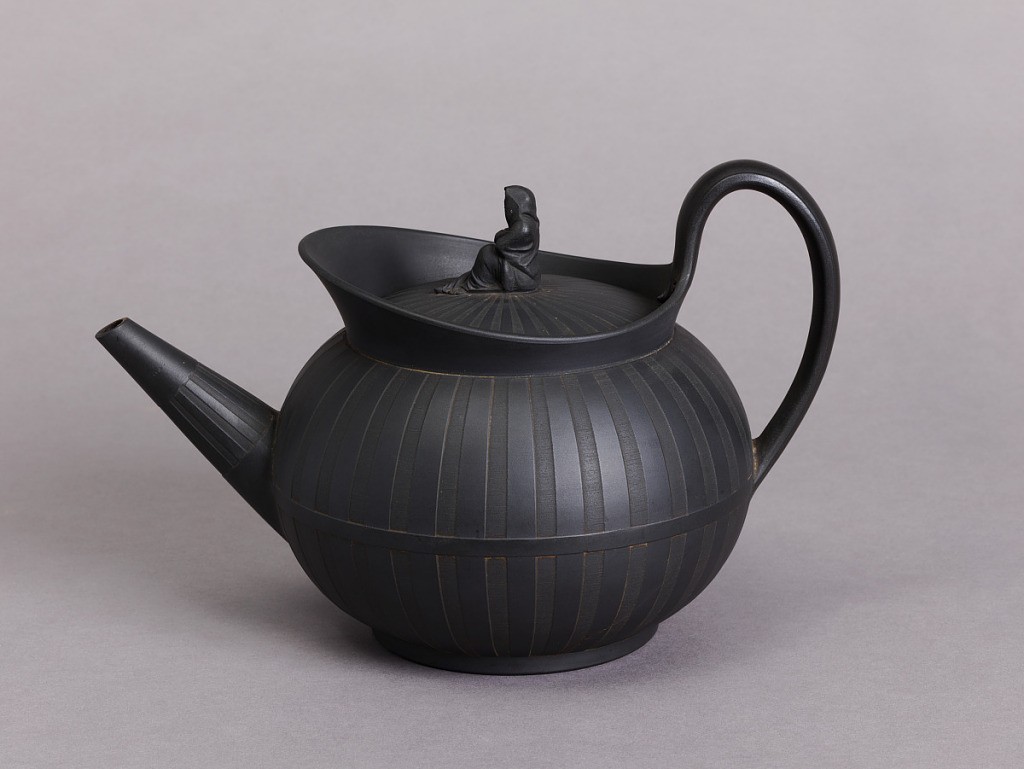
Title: Black Basalt Teapot with Sybil Finial
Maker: Wedgwood, English, established 1759
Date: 18th century
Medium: stoneware
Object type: teapot
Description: Of squat globular form with tapering cylindrical spout, loop handle joined to upturned and everted lip around circular mouth;  body decorated with vertical stripes and one narrow horizontal band; circular lid decorated with radiating strips; finial in form of sitting, robed female figure.